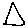
Label: triangle